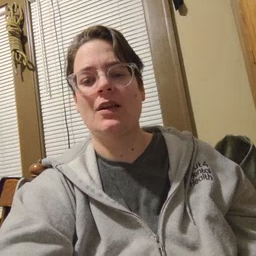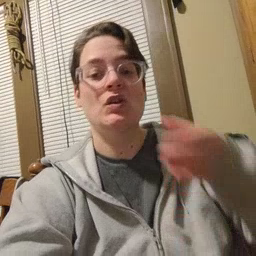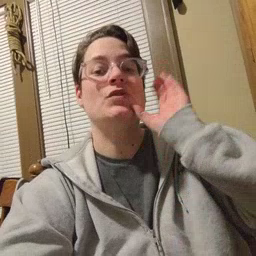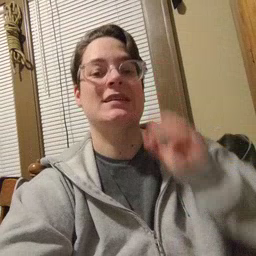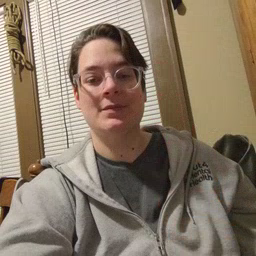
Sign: drink